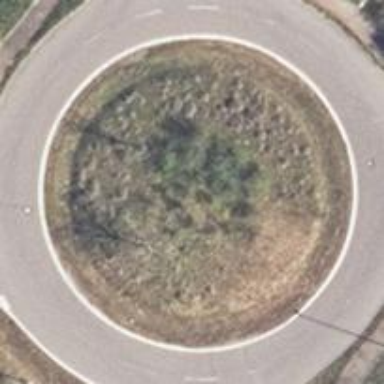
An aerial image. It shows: Unclassified road that forms roundabout at the junction.